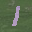
Label: 1